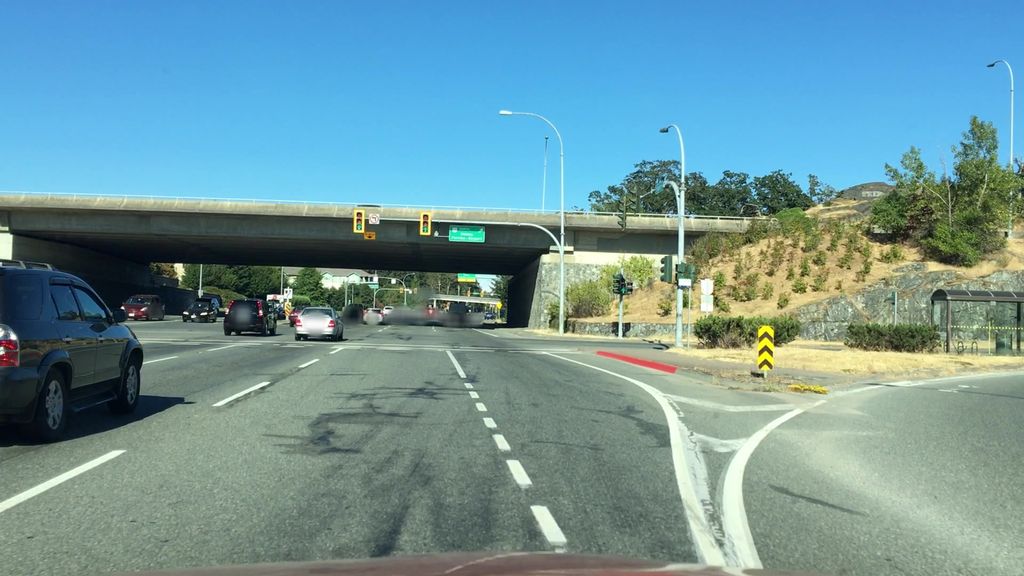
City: victoria